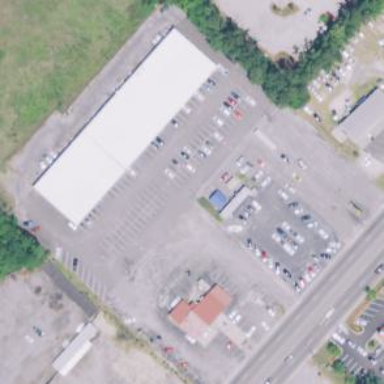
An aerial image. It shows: Retail area.